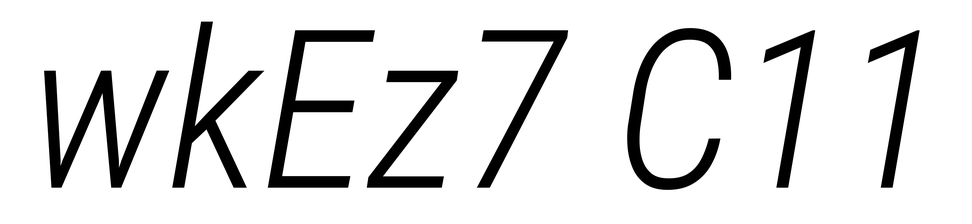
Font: Roboto-Italic_Condensed_Light_Italic